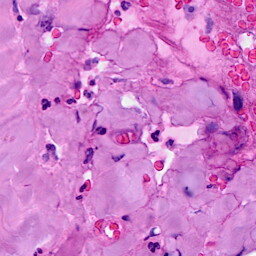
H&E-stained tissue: Breast